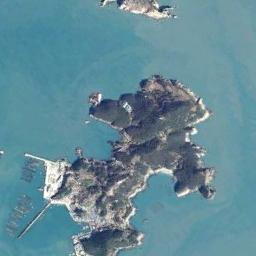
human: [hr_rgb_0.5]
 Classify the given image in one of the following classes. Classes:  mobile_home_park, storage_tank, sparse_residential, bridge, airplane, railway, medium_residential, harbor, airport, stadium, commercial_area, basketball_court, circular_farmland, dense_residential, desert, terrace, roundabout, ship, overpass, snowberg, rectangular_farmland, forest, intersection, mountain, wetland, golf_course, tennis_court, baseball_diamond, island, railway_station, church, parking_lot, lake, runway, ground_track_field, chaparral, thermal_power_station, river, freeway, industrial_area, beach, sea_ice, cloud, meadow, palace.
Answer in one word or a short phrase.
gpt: island